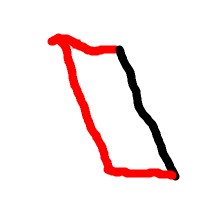
Shape: parallelogram